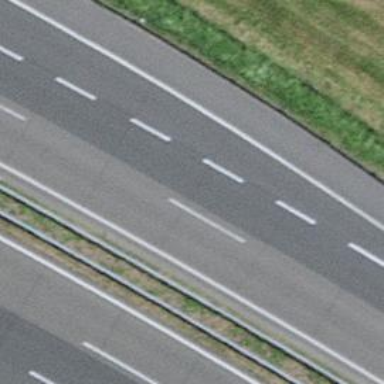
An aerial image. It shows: Asphalt motorway.